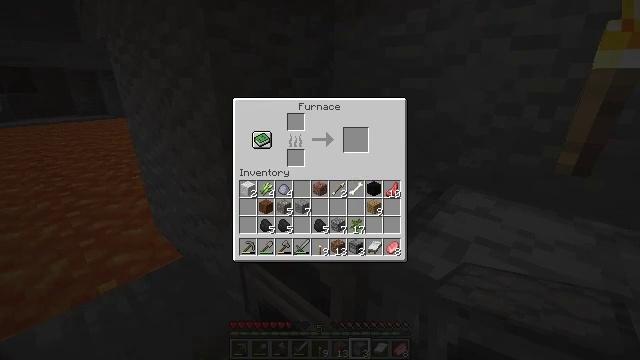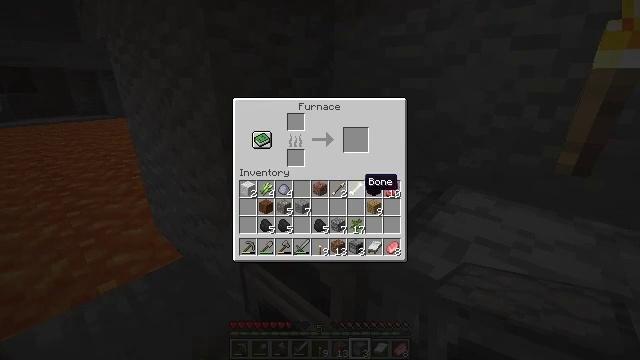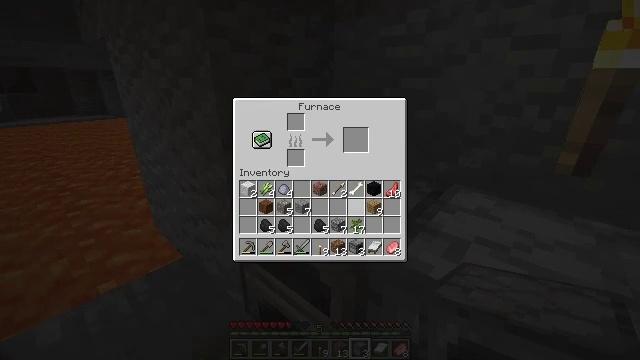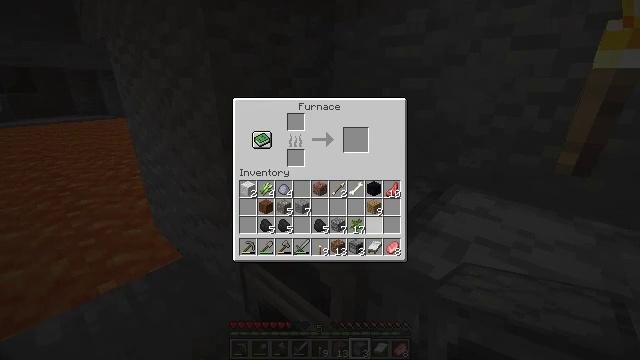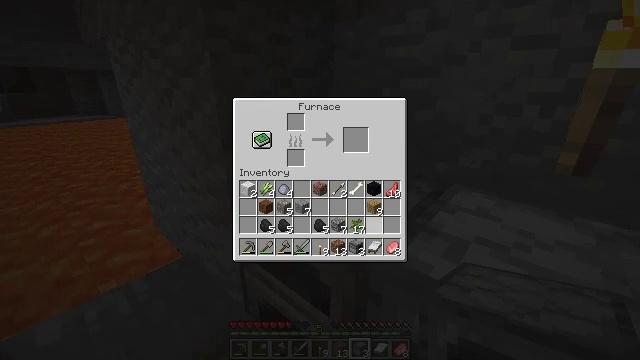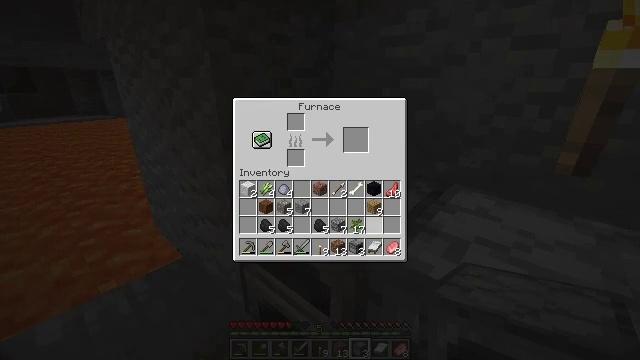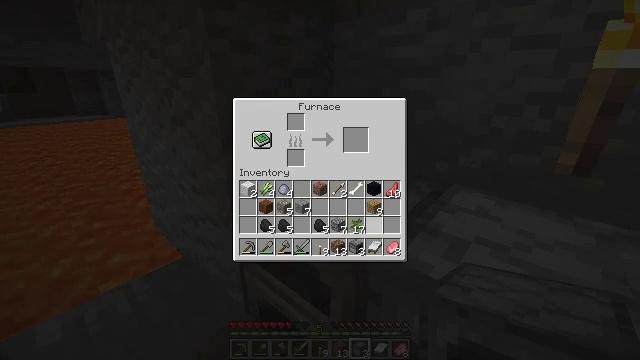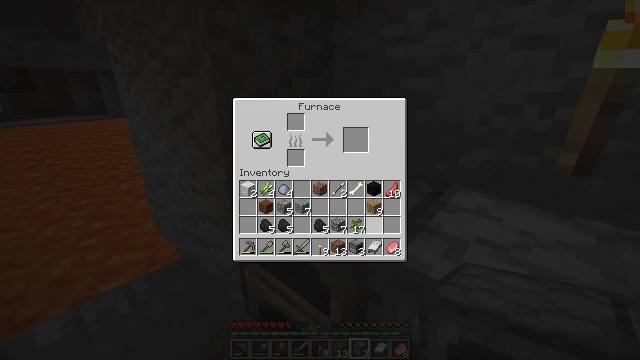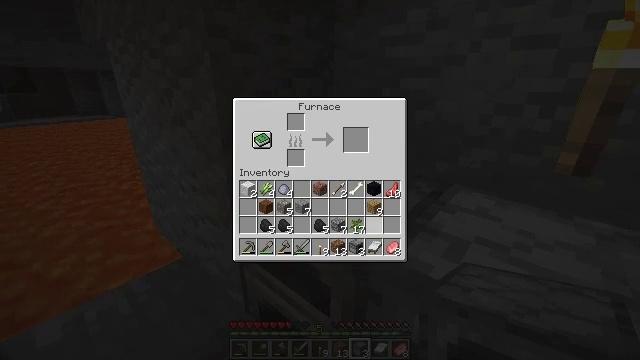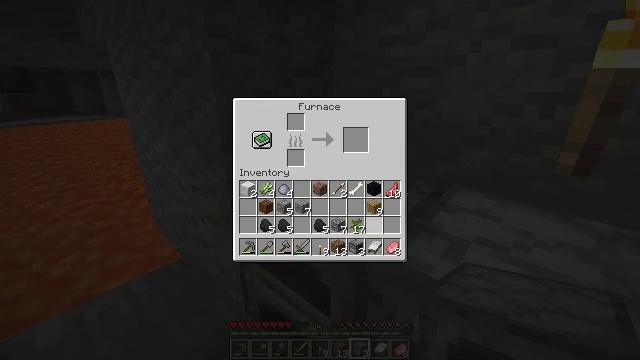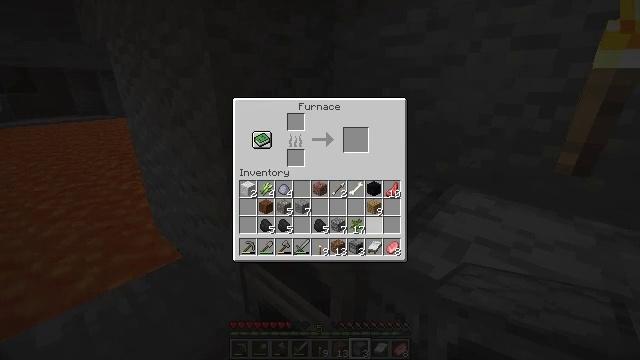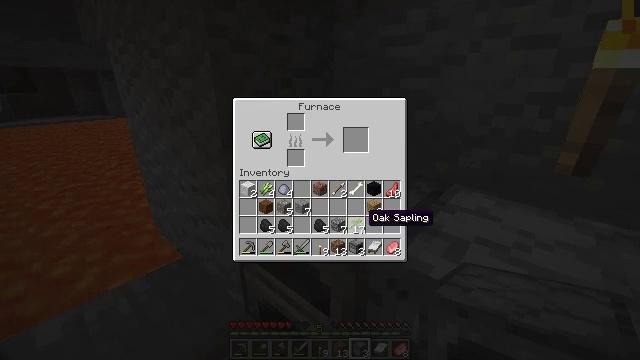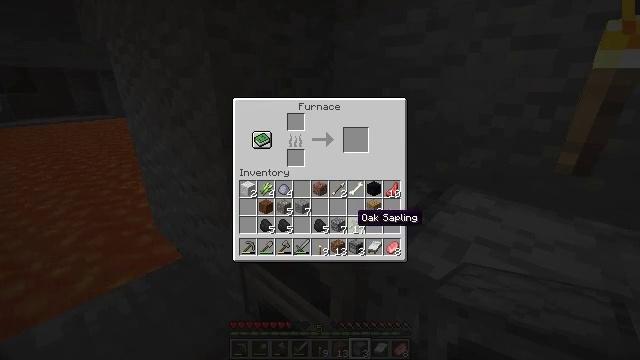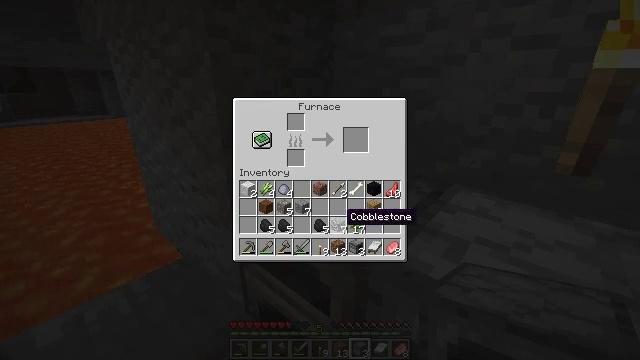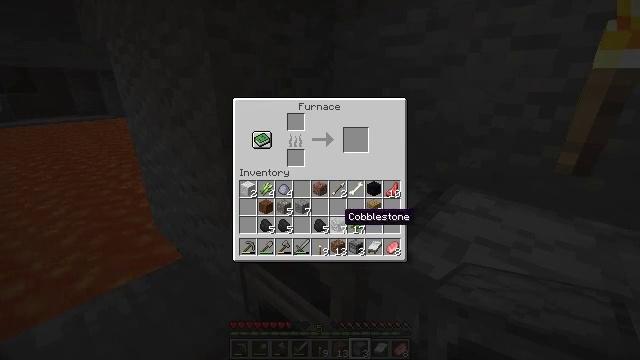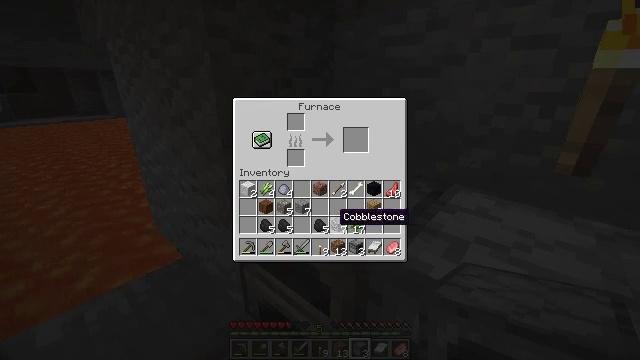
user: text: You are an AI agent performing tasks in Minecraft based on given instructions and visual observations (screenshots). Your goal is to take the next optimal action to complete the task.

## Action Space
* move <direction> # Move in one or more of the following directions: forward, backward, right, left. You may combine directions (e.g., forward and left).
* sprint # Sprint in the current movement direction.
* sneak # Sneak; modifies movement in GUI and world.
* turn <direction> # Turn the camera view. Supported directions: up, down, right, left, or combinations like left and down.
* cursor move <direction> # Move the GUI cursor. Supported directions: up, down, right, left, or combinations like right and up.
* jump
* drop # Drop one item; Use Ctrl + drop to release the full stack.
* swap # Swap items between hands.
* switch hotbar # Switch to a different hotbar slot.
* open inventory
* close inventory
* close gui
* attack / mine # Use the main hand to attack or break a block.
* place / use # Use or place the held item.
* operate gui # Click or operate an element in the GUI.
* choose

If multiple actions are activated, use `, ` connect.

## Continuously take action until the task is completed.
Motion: motion action
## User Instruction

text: Remove a sugar cane from the inventory.
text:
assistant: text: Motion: cursor move right and down
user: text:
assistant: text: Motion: cursor move right and down
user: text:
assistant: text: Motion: cursor move right and down
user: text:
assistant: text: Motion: no_op
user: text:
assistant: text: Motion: no_op
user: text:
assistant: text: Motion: no_op
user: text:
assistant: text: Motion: no_op
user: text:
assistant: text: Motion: sneak
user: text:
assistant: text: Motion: sneak
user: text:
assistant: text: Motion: sneak
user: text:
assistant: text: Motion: sneak
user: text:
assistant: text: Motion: sneak, cursor move left
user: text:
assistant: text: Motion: sneak, cursor move left
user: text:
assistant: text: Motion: sneak
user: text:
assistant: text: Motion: sneak
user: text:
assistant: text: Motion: sneak, cursor move left
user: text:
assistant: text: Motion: sneak
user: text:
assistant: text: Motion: sneak
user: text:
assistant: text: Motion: sneak
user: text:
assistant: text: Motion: sneak
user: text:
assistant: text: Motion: sneak
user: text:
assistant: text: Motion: sneak, choose
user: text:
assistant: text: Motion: sneak, choose
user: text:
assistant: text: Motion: sneak, choose
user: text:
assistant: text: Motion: sneak
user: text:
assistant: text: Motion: sneak
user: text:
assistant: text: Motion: sneak
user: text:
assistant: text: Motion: sneak, cursor move up
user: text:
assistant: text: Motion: no_op
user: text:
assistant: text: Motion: no_op